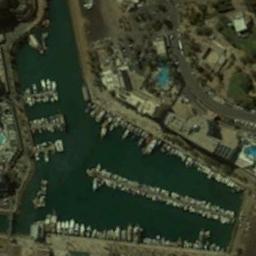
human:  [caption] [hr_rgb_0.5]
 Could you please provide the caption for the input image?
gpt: Many buildings of different shapes are near the harbor .

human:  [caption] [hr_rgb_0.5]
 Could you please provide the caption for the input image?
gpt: There is little traffic on the road near the harbor .

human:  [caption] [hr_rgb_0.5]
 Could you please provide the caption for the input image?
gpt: The harbor with lots of neatly docked boats is surrounded by some buildings and the color of the waters is green .

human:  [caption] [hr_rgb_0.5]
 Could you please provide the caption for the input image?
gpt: There are many ships lined up on the sea by the harbor surrounded by buildings .

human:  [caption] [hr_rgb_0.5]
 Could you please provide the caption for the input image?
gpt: There are many buildings around the harbor with many ships .